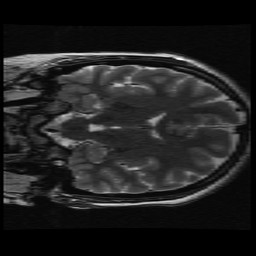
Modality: T2w
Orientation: coronal
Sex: female
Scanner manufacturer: ge
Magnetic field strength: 3 T
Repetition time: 5 s
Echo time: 0.1012 s